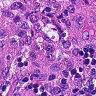
Metastatic tissue present: no